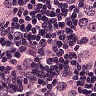
Metastatic tissue present: yes